Field crop: tomato
Growth stage: 1
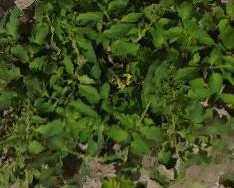
Species: tomato